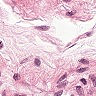
Metastatic tissue present: no